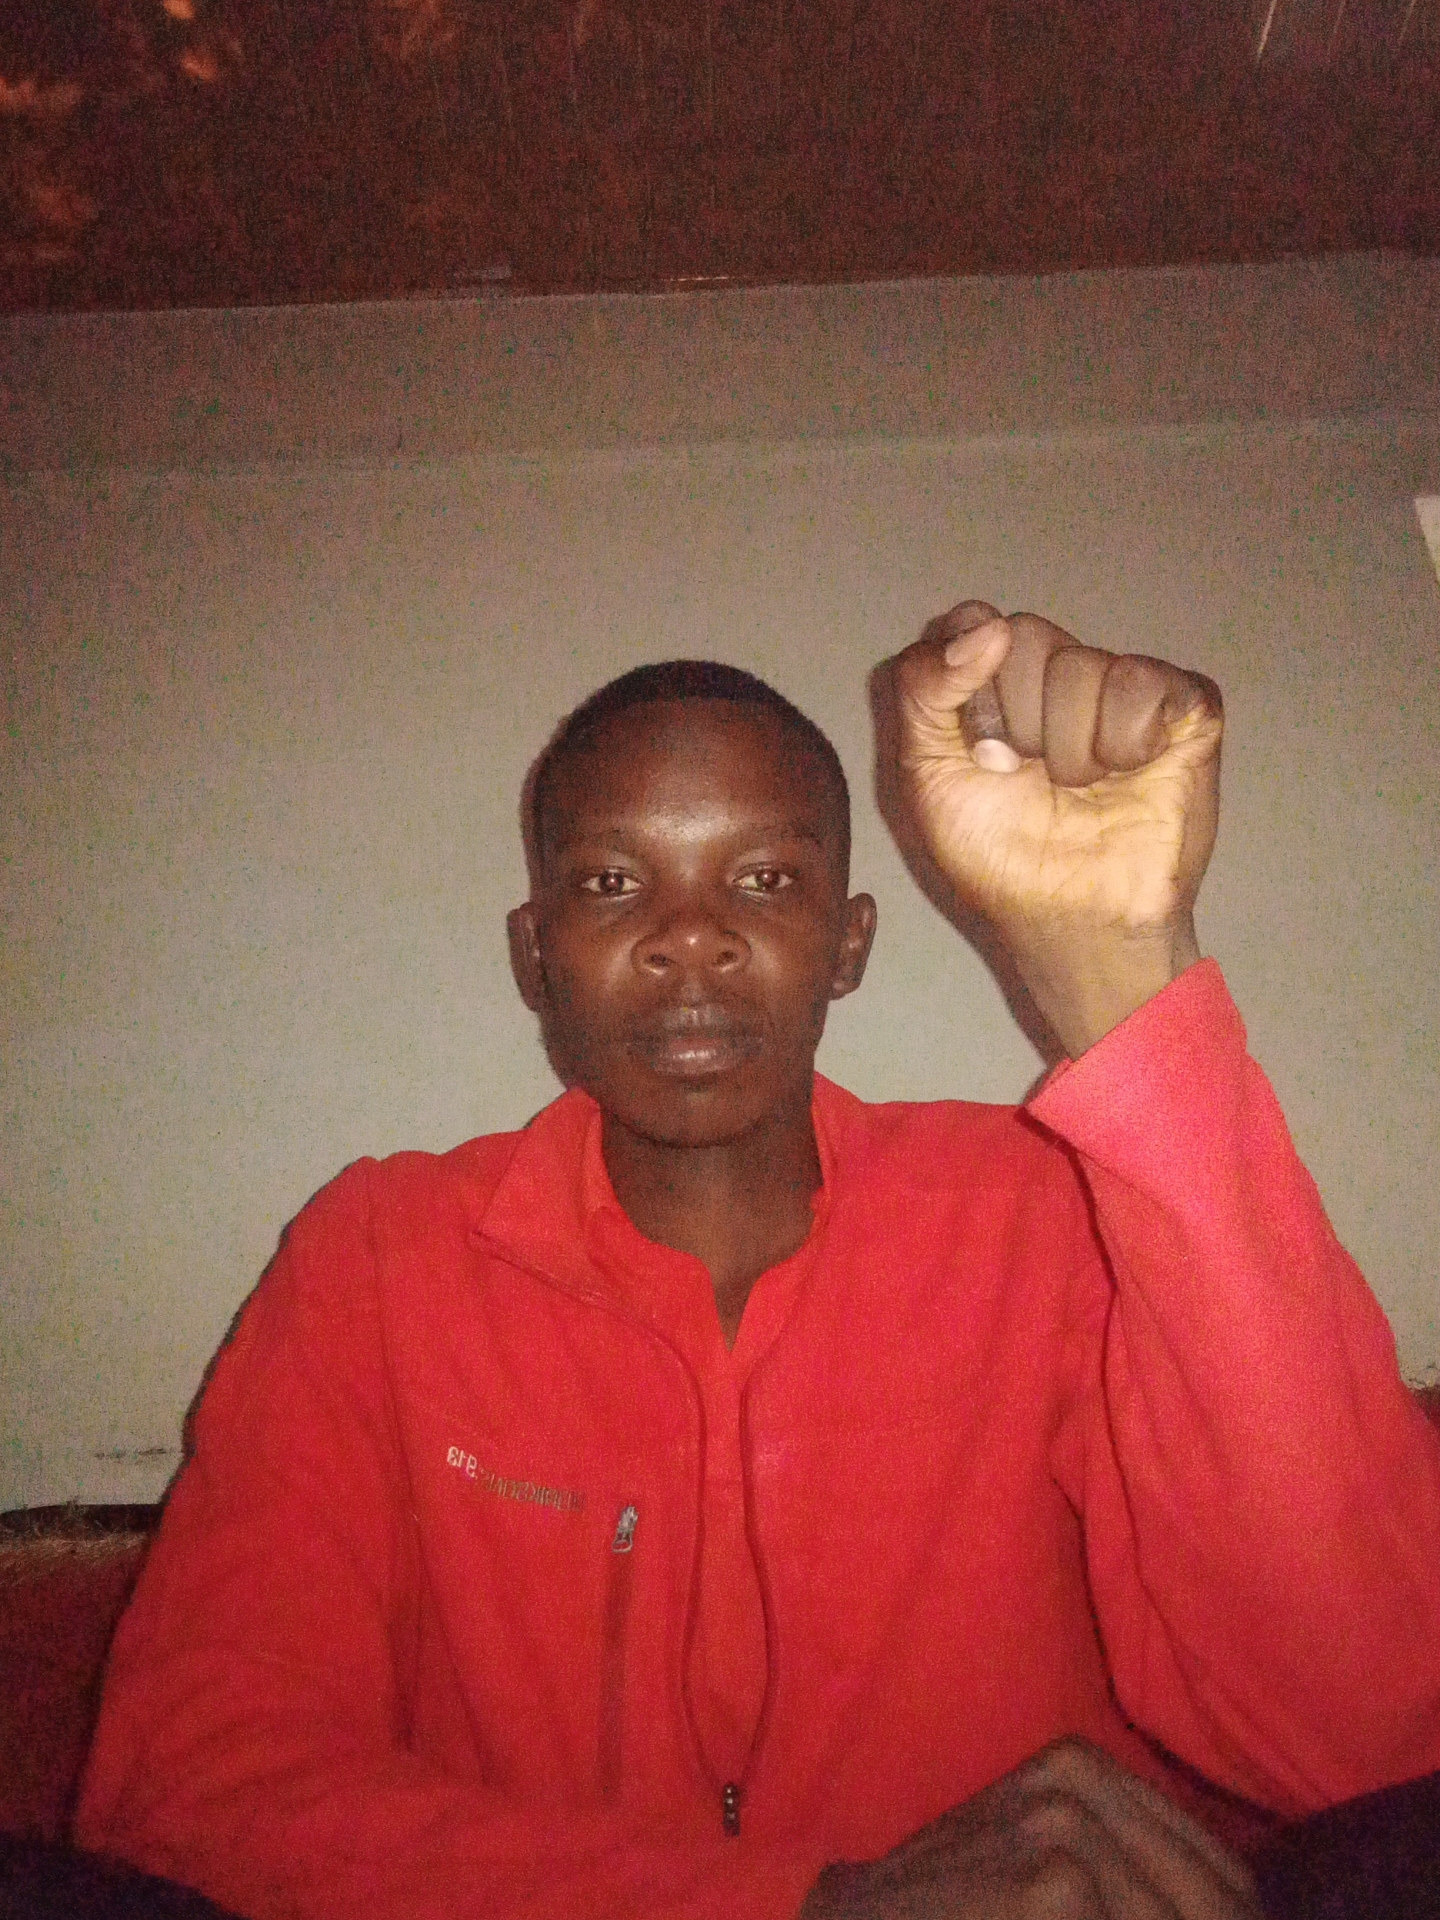
Label: noise